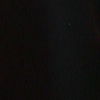
Label: space